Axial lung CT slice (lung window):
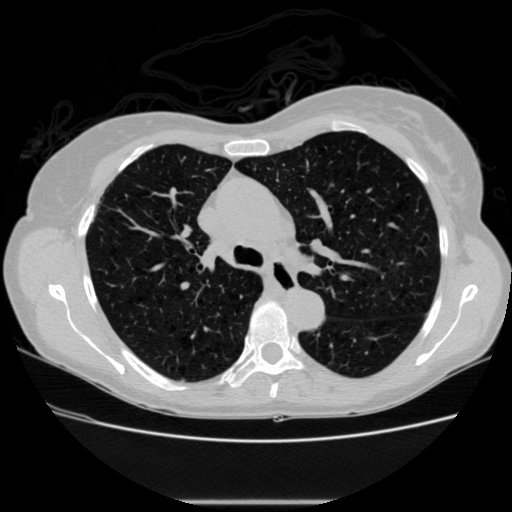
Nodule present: no